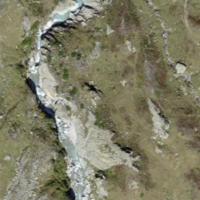
EUNIS habitat code: 26
Species observed at this site:
Eriophorum scheuchzeri